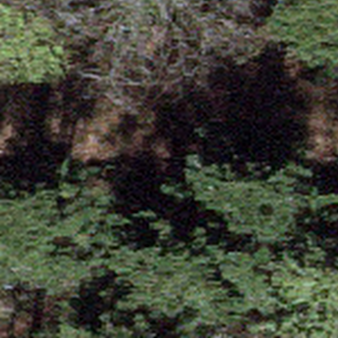
Label: other